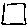
Label: square